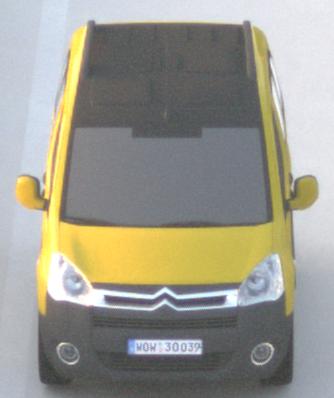
Make: Citroen
Model: Berlingo Kombi VTi 120
Detailed model: Berlingo (II) Kombi
Model produced from: 2009/12
Model produced until: 2012/03
Doors: 5
Color: yellow
Road condition: dry road
Daytime: dawn
Contrast: medium contrast